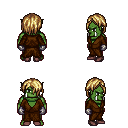
a pixel art fantasy rpg character, male body template, orc, green skin, brown robe, magenta pants, blonde bangs hairstyle, metal gloves, maroon shoes, four views (front, back, left, right), 2x2 character sprite sheet, small pixel art, hard edges, no anti-aliasing